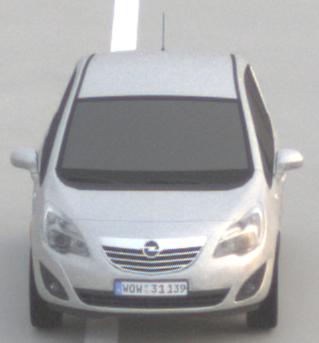
Make: Opel
Model: Meriva 1.4
Detailed model: Meriva (B)
Model produced from: 2010/05
Model produced until: 2013/11
Doors: 5
Color: white
Road condition: dry road
Daytime: sunrise or sunset
Contrast: low contrast